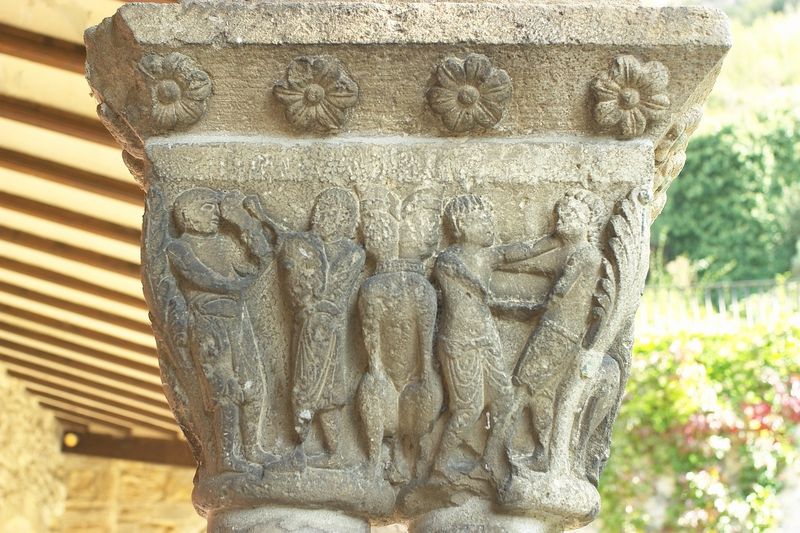
Titel: San Pedro de la Rúa
Standort: Estella, San Pedro de la Rúa (EU - E)
Schlagwörter: kämpfer, menschen, säule, hund, rose, tier, mensch, stein, doppelsäule, garten, relief, figuren, kapitell, rosette, griechisch, brüder, rosetten, römisch, kapitel, doppelkopf, janus, zwillingssäule, kampferplatte